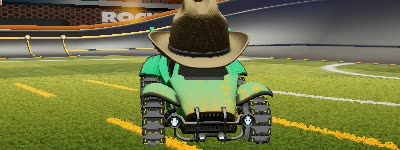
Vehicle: octane